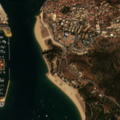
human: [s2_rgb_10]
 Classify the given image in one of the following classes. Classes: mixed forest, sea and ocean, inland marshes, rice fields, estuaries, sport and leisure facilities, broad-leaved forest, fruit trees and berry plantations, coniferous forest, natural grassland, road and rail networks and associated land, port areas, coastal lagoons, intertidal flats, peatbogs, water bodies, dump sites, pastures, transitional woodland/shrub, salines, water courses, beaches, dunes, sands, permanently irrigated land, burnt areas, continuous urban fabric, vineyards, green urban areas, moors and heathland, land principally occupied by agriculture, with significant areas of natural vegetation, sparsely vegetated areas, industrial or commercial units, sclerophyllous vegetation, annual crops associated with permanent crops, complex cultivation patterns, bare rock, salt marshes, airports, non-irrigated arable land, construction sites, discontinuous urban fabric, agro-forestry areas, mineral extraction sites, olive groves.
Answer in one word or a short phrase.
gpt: continuous urban fabric, discontinuous urban fabric, port areas, annual crops associated with permanent crops, sclerophyllous vegetation, transitional woodland/shrub, estuaries